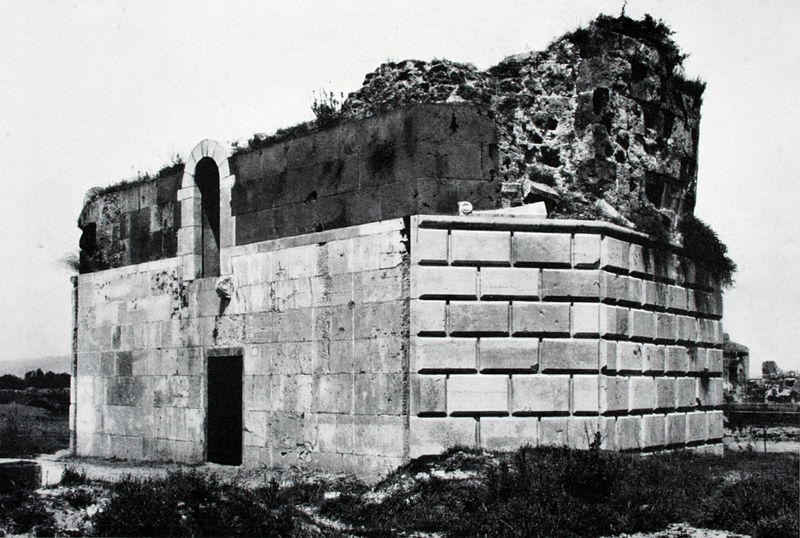
Titel: Linker Turm
Künstler: Liphantes
Standort: Capua
Institution: Brückentoranlage
Schlagwörter: felsen, himmel, schatten, weiß, landschaft, stadt, fenster, grau, licht, pfeiler, schwarz, tür, gebäude, gras, haus, rasen, wiese, architektur, sockel, stein, steine, ebene, feld, halme, häuser, natur, weide, brücke, flach, kirche, pflanzen, wald, turm, bogen, italien, türen, fels, dorf, mauer, ziegel, platz, rundbogen, trümmer, zerstörung, grass, tor, foto, fotografie, photographie, wände, eingang, fugen, ruine, burg, palast, rundfenster, torbogen, festung, mauerwerk, abbruch, schwarzweiß, ruinen, rom, photo, portal, rustika, kaputt, öffnung, bewachsen, quader, sandstein, antik, felse, griechenland, siedlung, zerstört, stadtmauer, ausgang, tempel, kraut, stummel, verfallen, wals, abriss, backsteine, photografie, schwaz, öffnungen, sockelzone, fensterbogen, bunker, mauerreste, steinquadar, erdwall, ruien, tüer, festungsruine, ruime, wuchert, rempel, mehrere ruinen, grasbewachsen, altes gebäude, tuür, gebäude antike